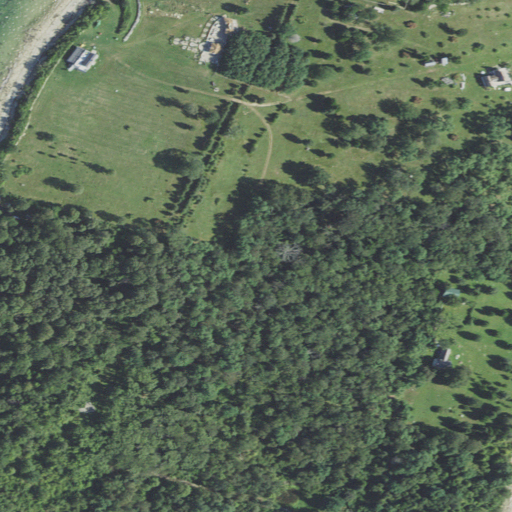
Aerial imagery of island in Massachusetts named Clarks Island containing deciduous forest, mixed forest, grassland, shrub, open development, barren land, low intensity development, medium intensity development, herbaceous wetlands, and open water